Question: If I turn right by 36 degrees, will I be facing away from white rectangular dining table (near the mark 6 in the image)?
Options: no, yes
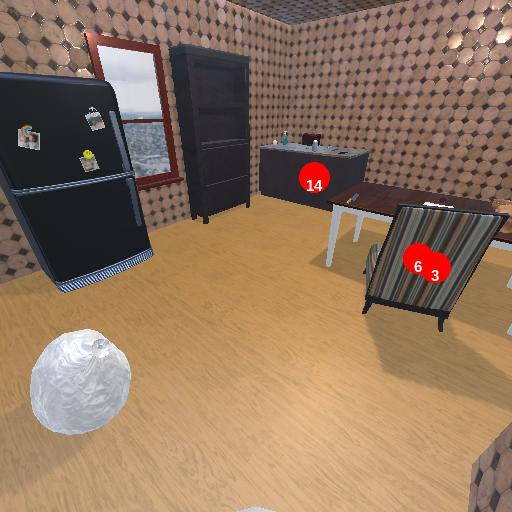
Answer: no